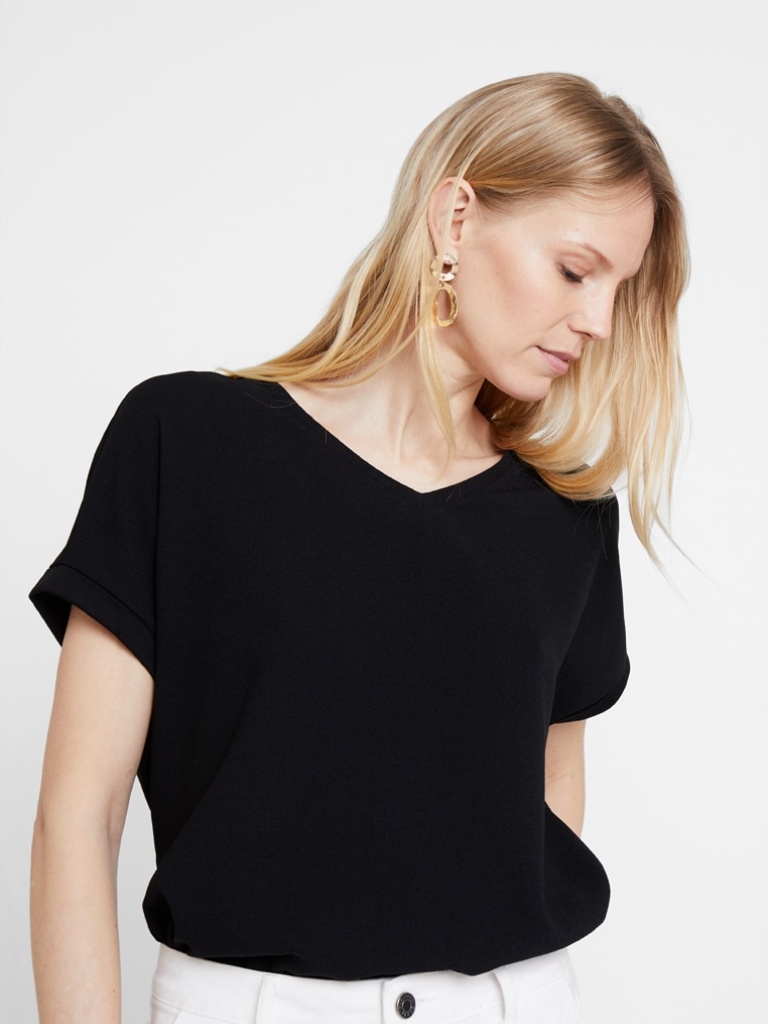
cotton relaxed short sleeve hip length Untucked v-neck t-shirt